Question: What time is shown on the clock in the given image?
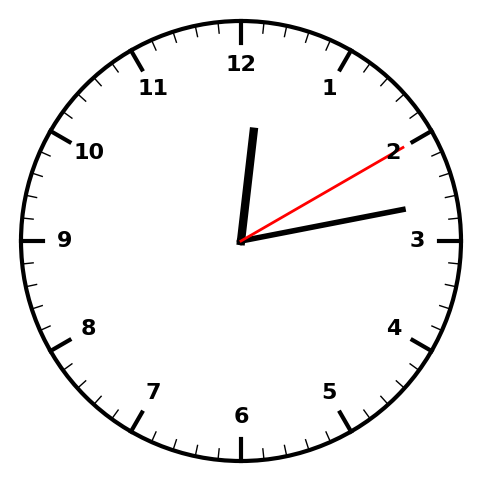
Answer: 12:13:10